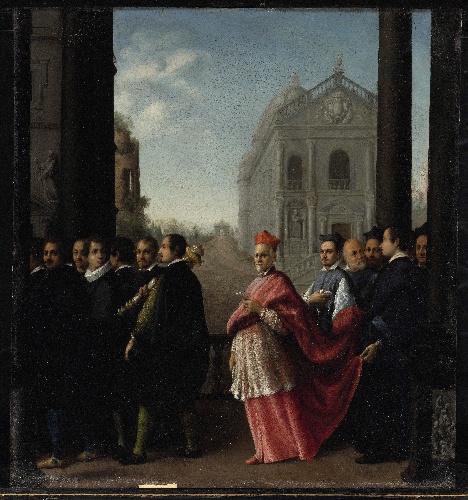
Title: A Cardinal's Procession
Artist: Ottavio Leoni (Il Padovano)
Artist bio: Italian, Rome 1578–1630 Rome
Date: 1621
Object type: Painting
Classification: Paintings
Medium: Oil on copper
Dimensions: 15 1/2 x 14 3/4 in. (39.4 x 37.5 cm)
Department: European Paintings
Credit line: Gift of Damon Mezzacappa, 2012
Accession year: 2012
Repository: Metropolitan Museum of Art, New York, NY
Tags: Processions|Men